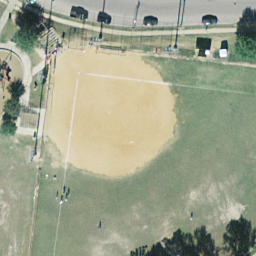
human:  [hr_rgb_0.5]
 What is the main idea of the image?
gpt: baseball diamond